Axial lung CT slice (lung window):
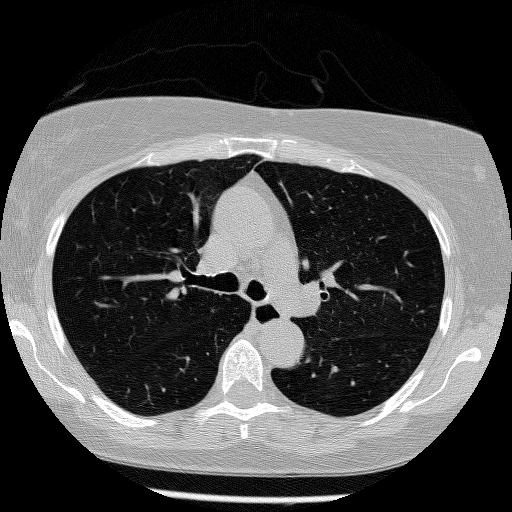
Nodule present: no